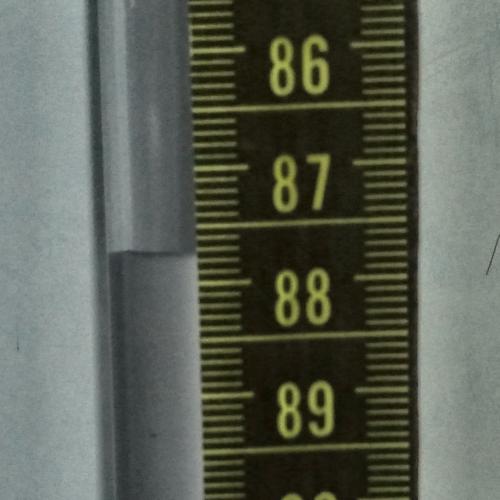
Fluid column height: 87.7 cm